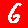
Digit: 6